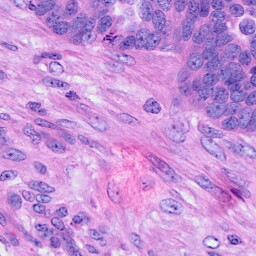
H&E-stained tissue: Ovarian